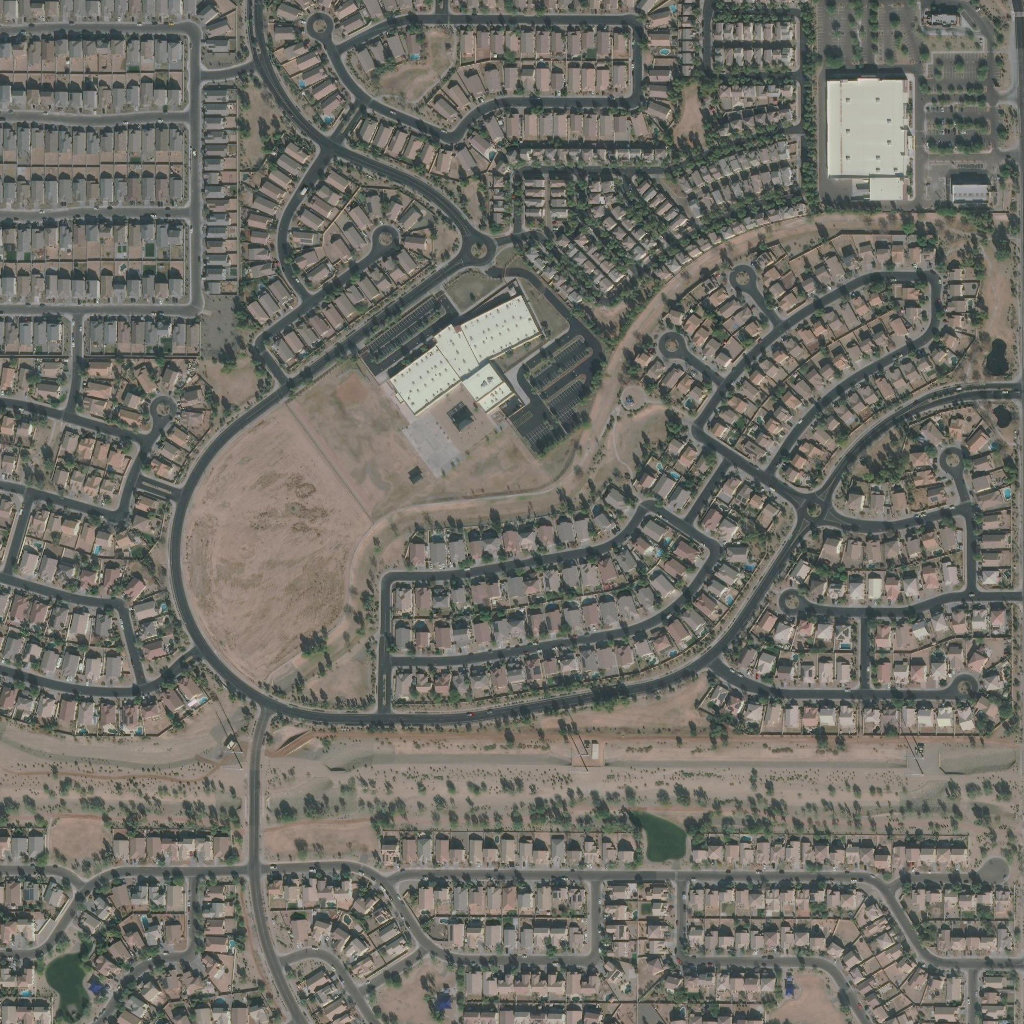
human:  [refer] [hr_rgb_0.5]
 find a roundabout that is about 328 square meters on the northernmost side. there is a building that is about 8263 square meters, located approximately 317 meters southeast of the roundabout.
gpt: <box>[[29, 1, 32, 3, 0]]</box>

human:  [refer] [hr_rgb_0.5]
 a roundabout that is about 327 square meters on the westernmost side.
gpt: <box>[[14, 38, 16, 40, 0]]</box>